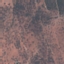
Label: HerbaceousVegetation